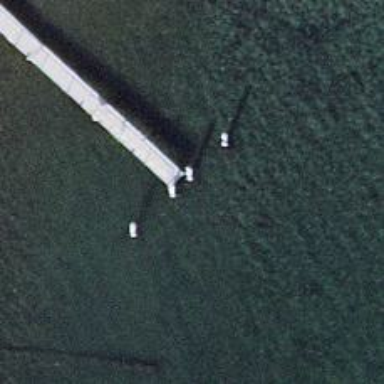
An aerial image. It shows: Man-made pier.